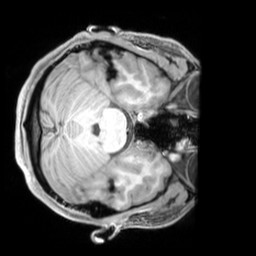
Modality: T1w
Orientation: axial
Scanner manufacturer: siemens
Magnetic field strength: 3 T
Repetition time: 2.3 s
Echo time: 0.00226 s